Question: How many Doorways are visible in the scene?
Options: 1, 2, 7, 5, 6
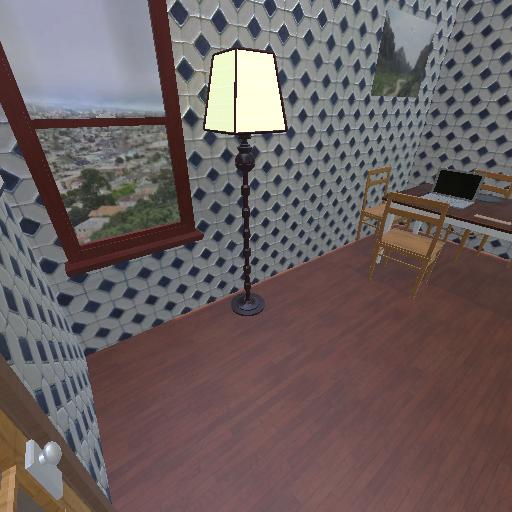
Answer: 1